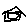
Label: house